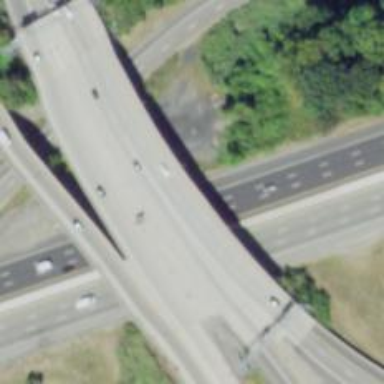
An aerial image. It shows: Bridge over motorway_link.